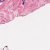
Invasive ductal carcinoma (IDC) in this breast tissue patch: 0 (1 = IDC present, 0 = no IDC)